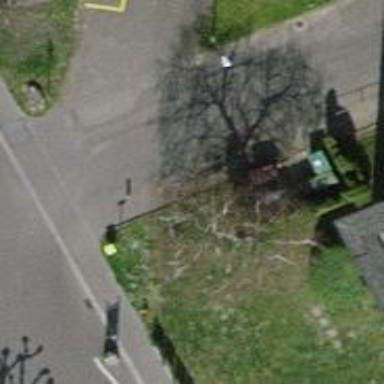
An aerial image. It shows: Post box is visible.